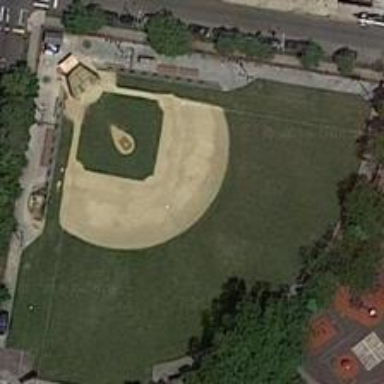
This is a huge baseball field decorated with lawn standing at the corner .